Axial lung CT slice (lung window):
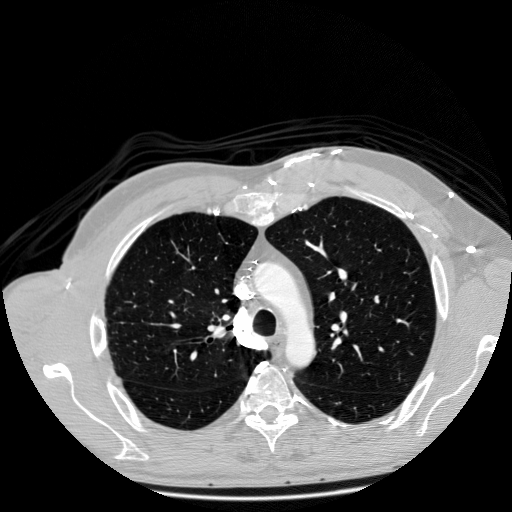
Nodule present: no